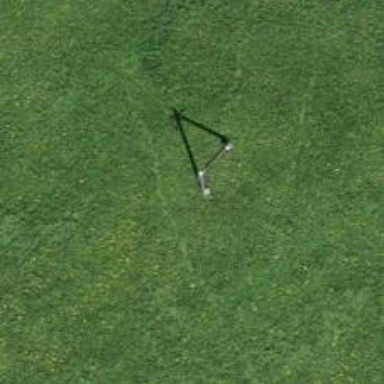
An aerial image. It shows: Power pole.